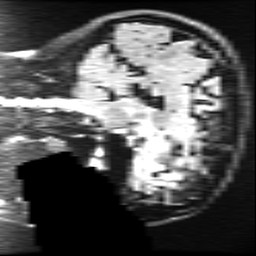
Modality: FLAIR
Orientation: sagittal
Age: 29
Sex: female
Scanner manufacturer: ge
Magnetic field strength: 3 T
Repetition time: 11 s
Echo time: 0.1497 s